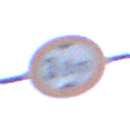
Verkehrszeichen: TatsaechlicheHoehe
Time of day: SunriseSunset
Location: Outdoor (Urban)
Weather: PartlyCloudy
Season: NotSpecified
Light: Natural